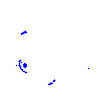
Particle: proton